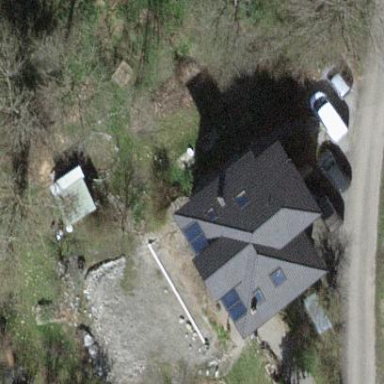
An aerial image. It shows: Detached building with hipped roof. The roof may be oriented along or across the building.